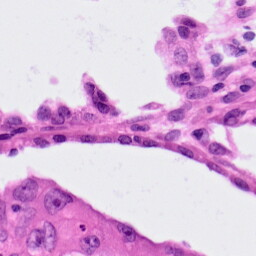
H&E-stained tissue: Lung